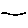
Label: line